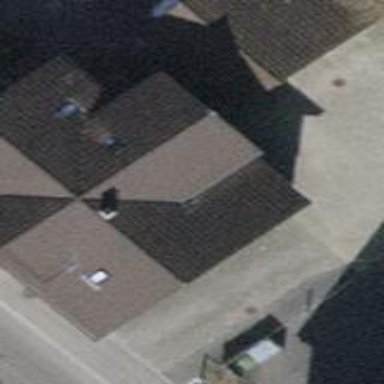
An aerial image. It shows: Building with tiled roof.